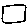
Label: square